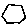
Label: hexagon